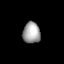
Tissue: lung
Cell type: Fibroblasts
Senescence score: 0.5682
Nuclear area (px): 362
Mean DAPI intensity: 162.517